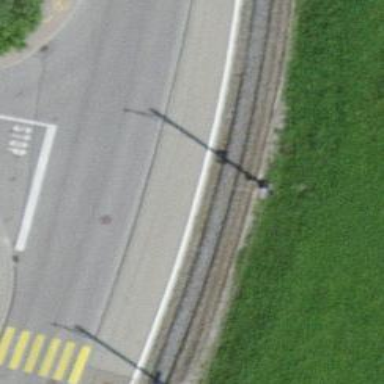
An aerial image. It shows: Railway halt with public transport stop position.